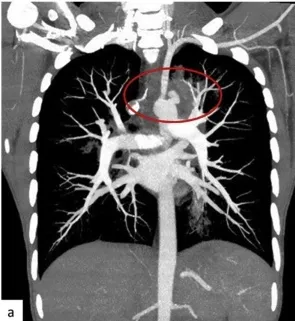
A: CT angiogram of the chest, MIP coronal.
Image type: radiology (ct)